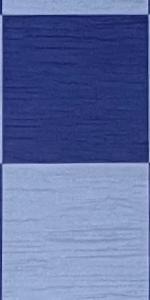
Label: Empty